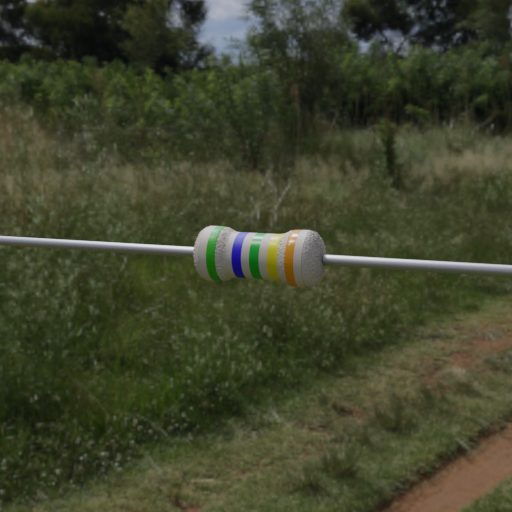
Resistor colour bands (in order): green, blue, green, yellow, orange